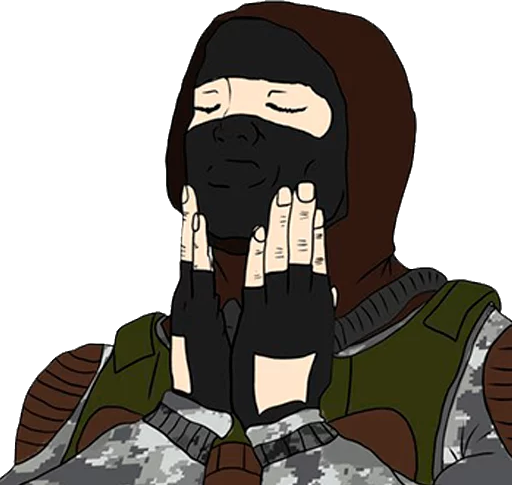
Label: 5_Feels_Good